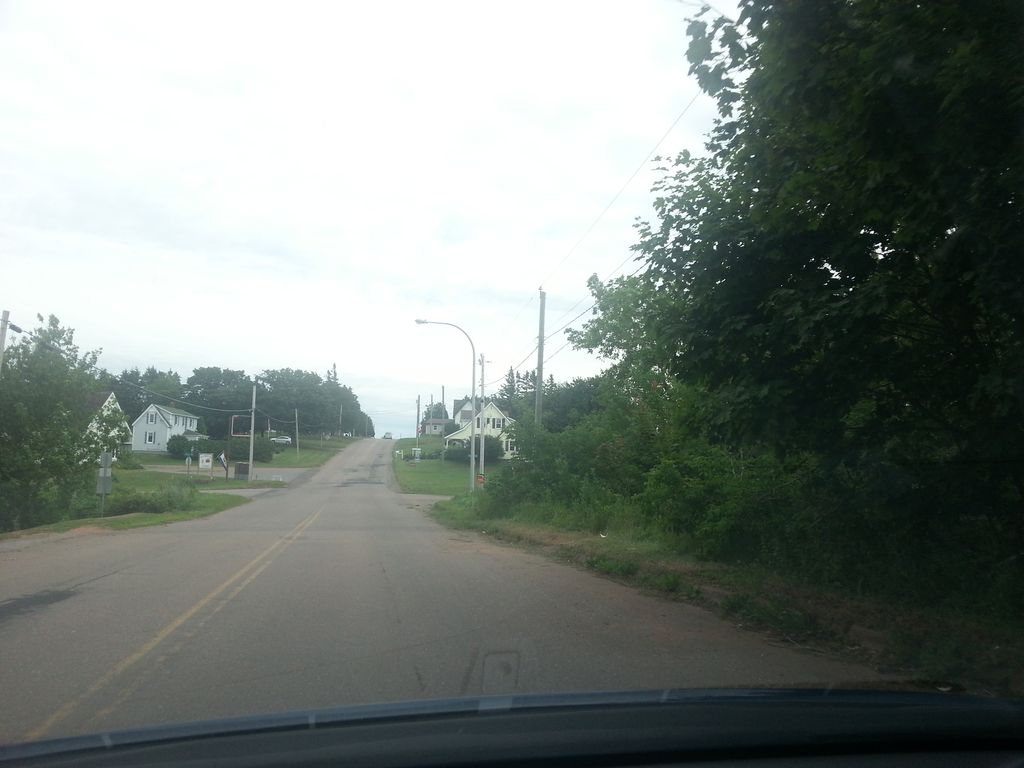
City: charlottetown